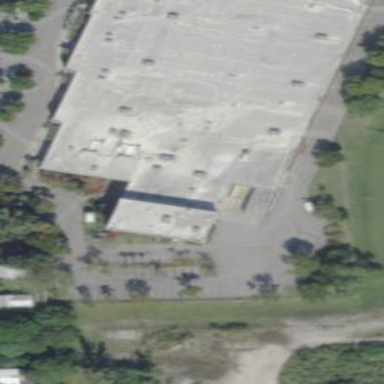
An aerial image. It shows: Department store building.